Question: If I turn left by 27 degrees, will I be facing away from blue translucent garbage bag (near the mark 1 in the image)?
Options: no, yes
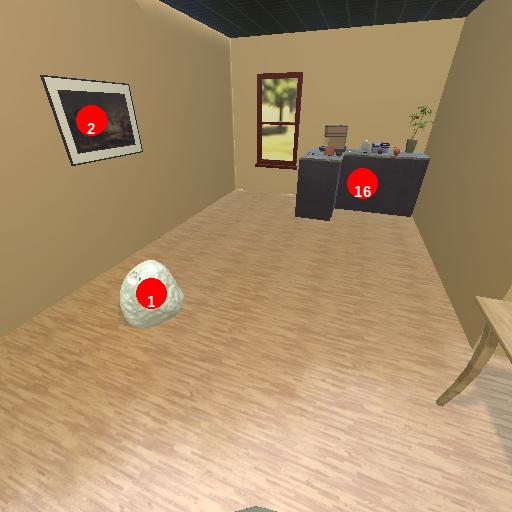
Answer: no